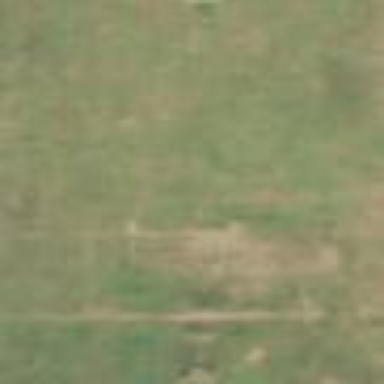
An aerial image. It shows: Grass pitch used for soccer.